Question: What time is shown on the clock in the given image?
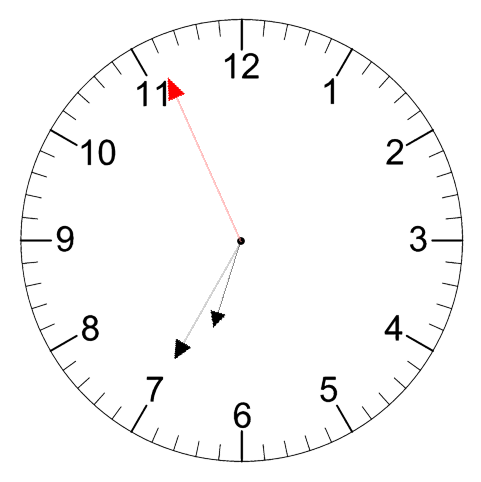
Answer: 06:34:56